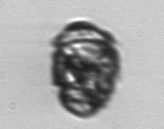
Label: Proterythropsis